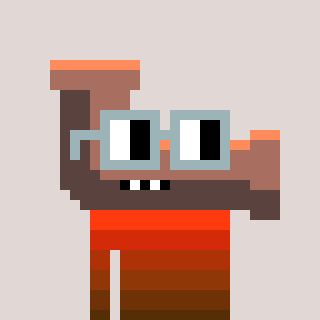
a pixel art character with square dark gray glasses, a pipe-shaped head and a peachy-colored body on a warm background